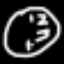
Label: clock